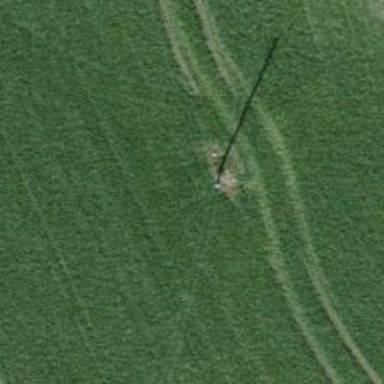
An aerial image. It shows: Minor power line.